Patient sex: M
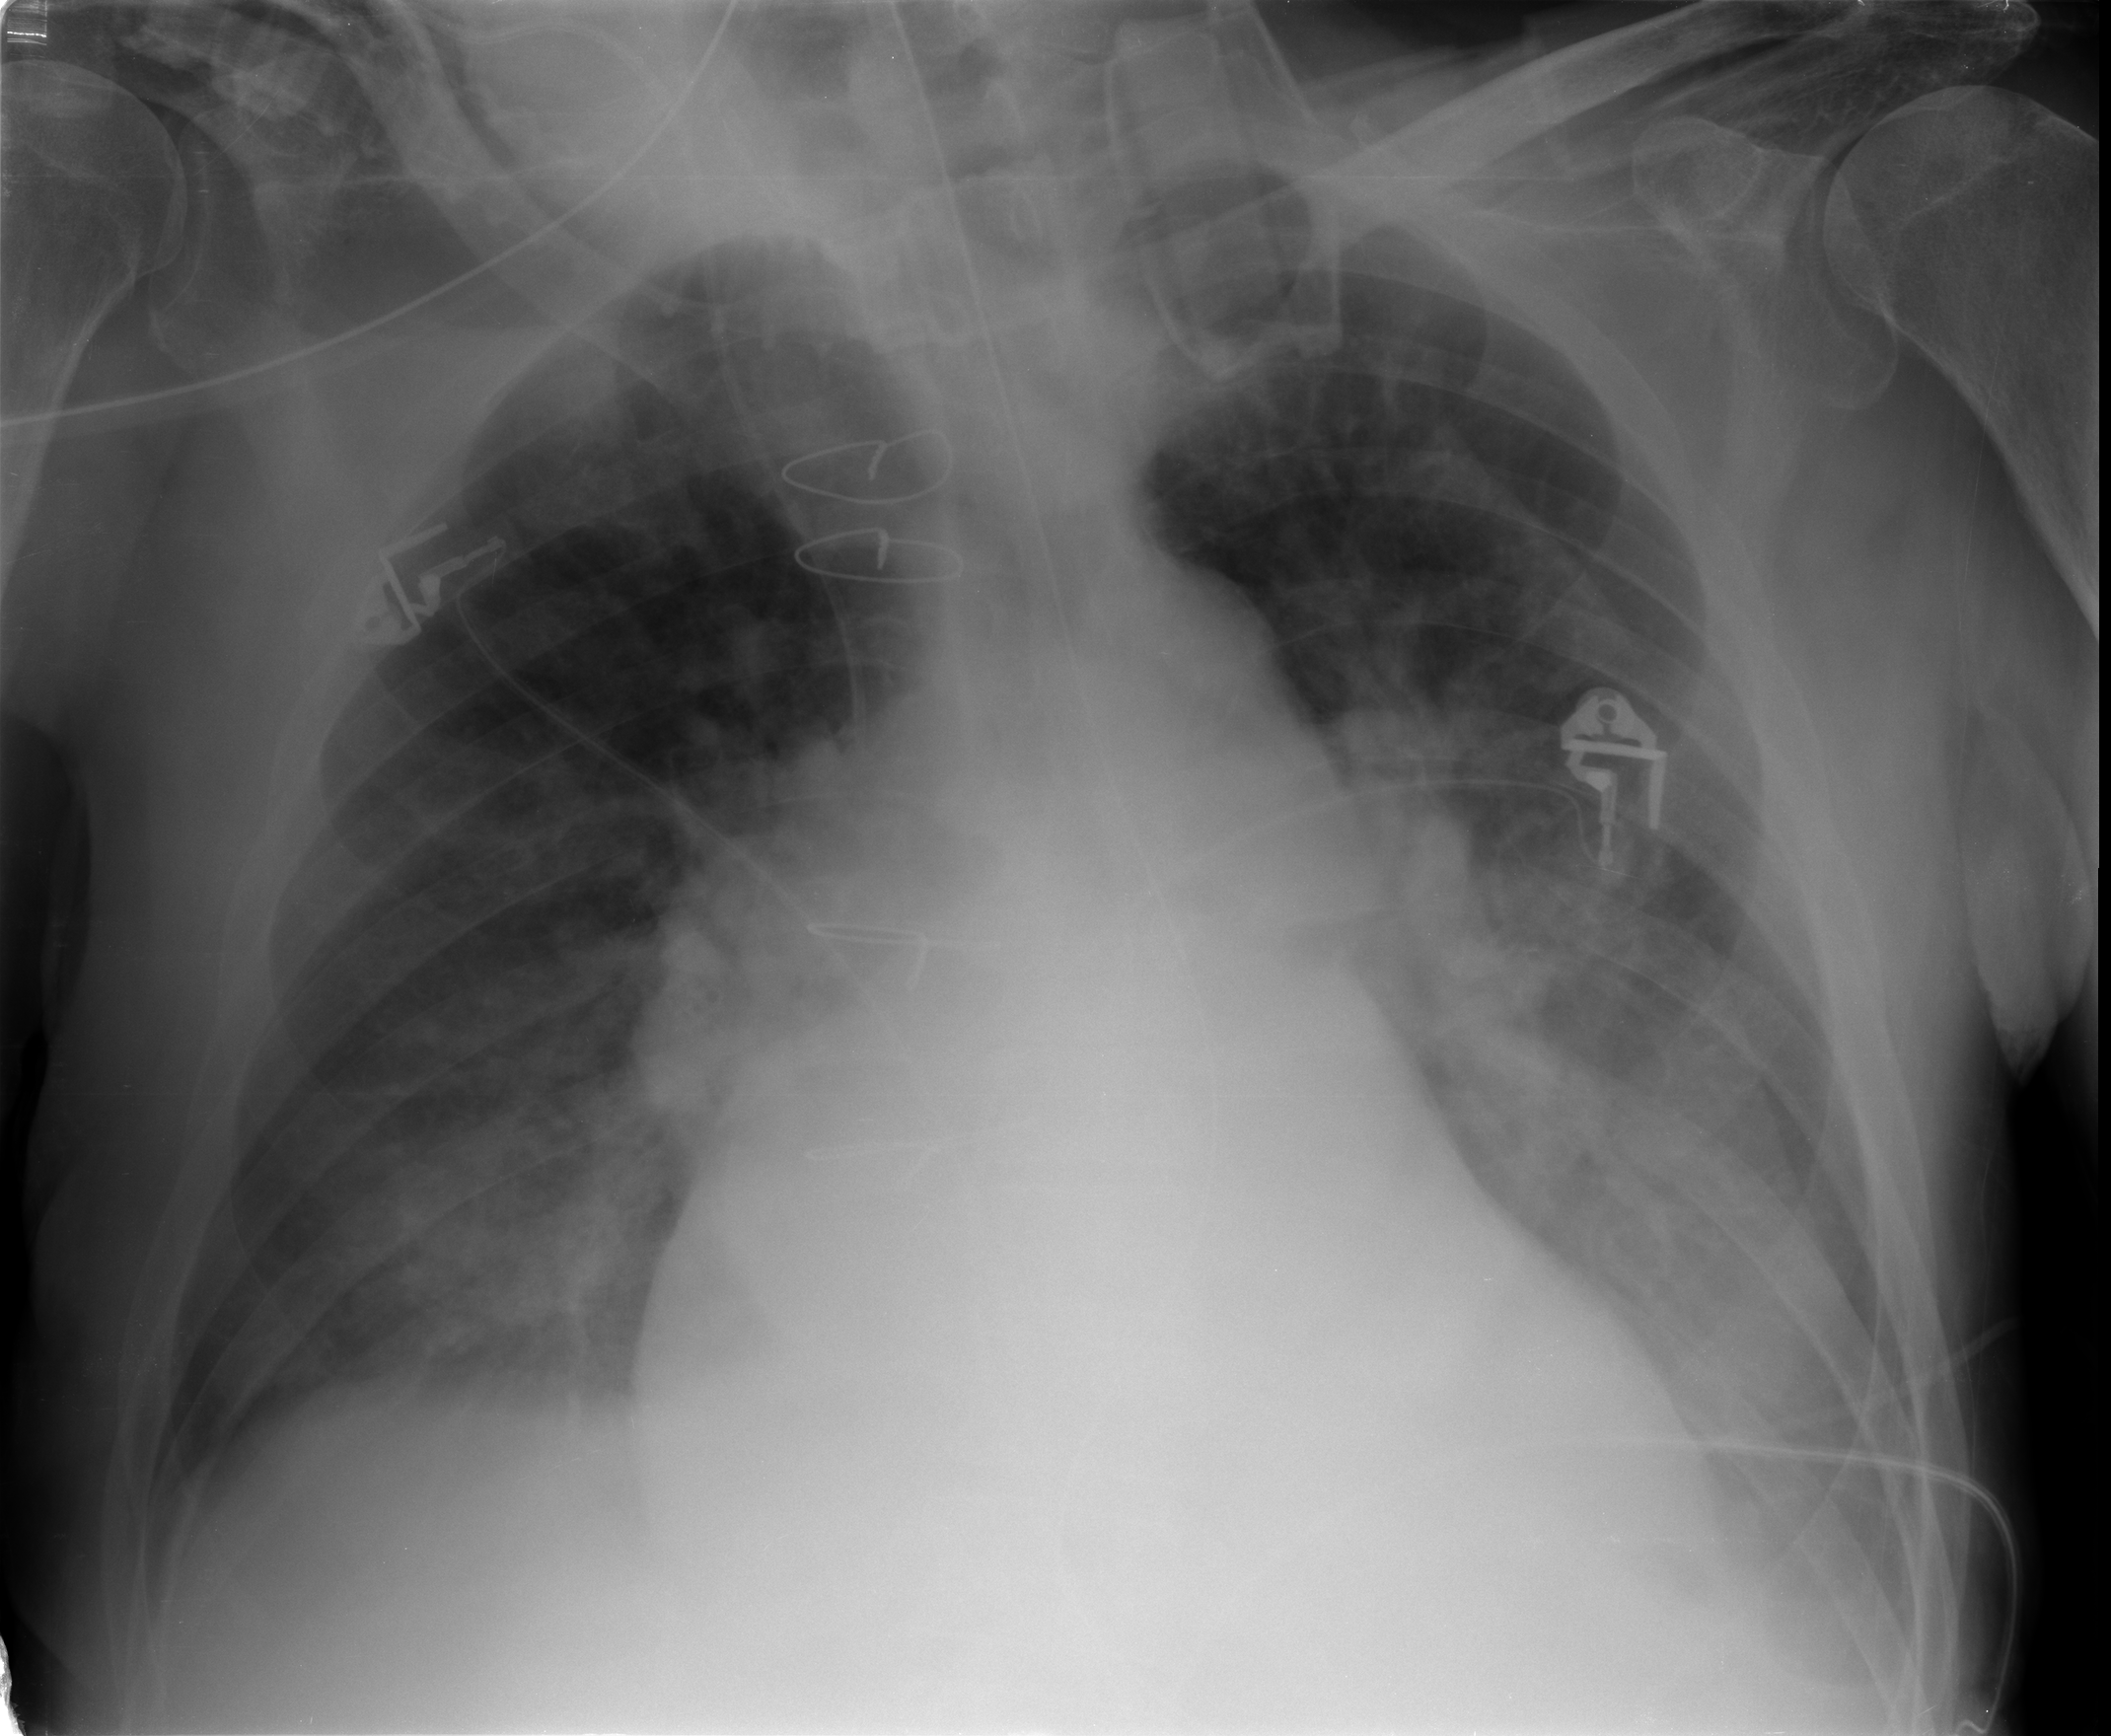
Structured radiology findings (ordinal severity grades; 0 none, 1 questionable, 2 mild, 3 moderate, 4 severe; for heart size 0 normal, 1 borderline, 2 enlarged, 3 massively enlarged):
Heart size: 2
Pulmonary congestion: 1
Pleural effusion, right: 0
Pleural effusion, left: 2
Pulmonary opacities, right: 2
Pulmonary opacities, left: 2
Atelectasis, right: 2
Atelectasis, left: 2